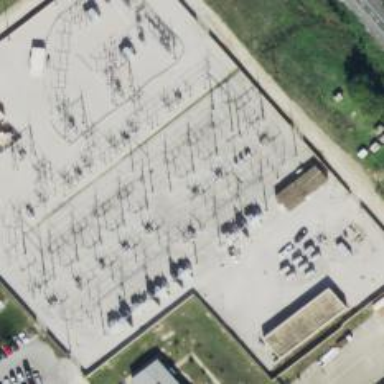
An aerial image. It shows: Switch for power supply.